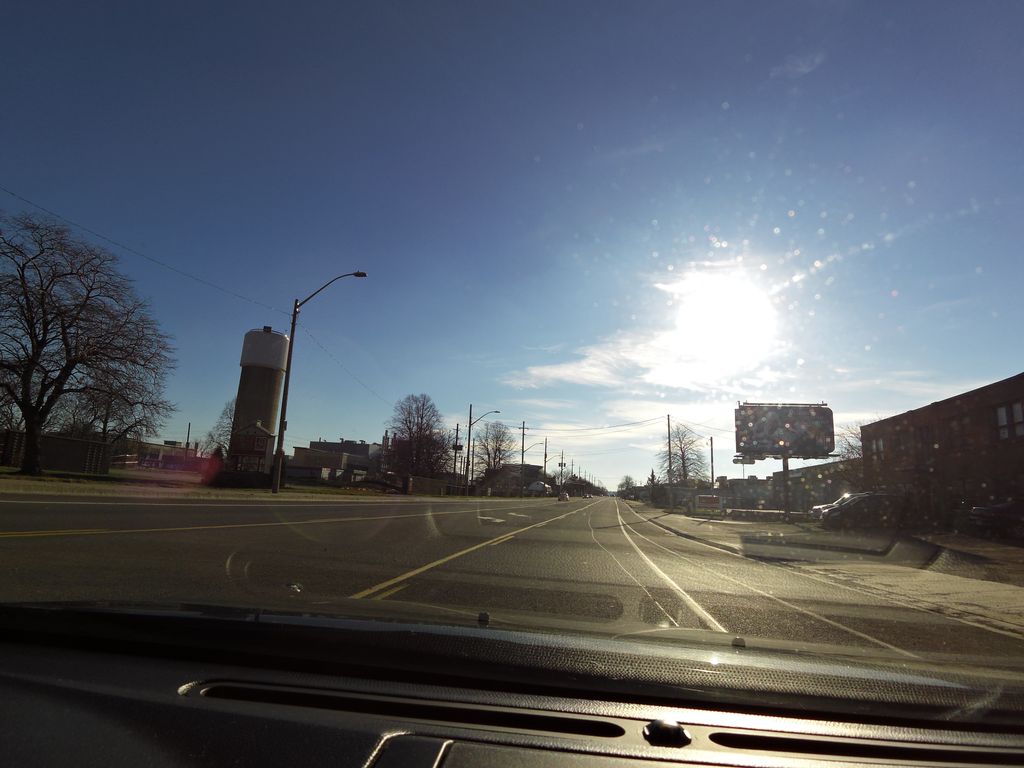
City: hamilton